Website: lowes
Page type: order-returns
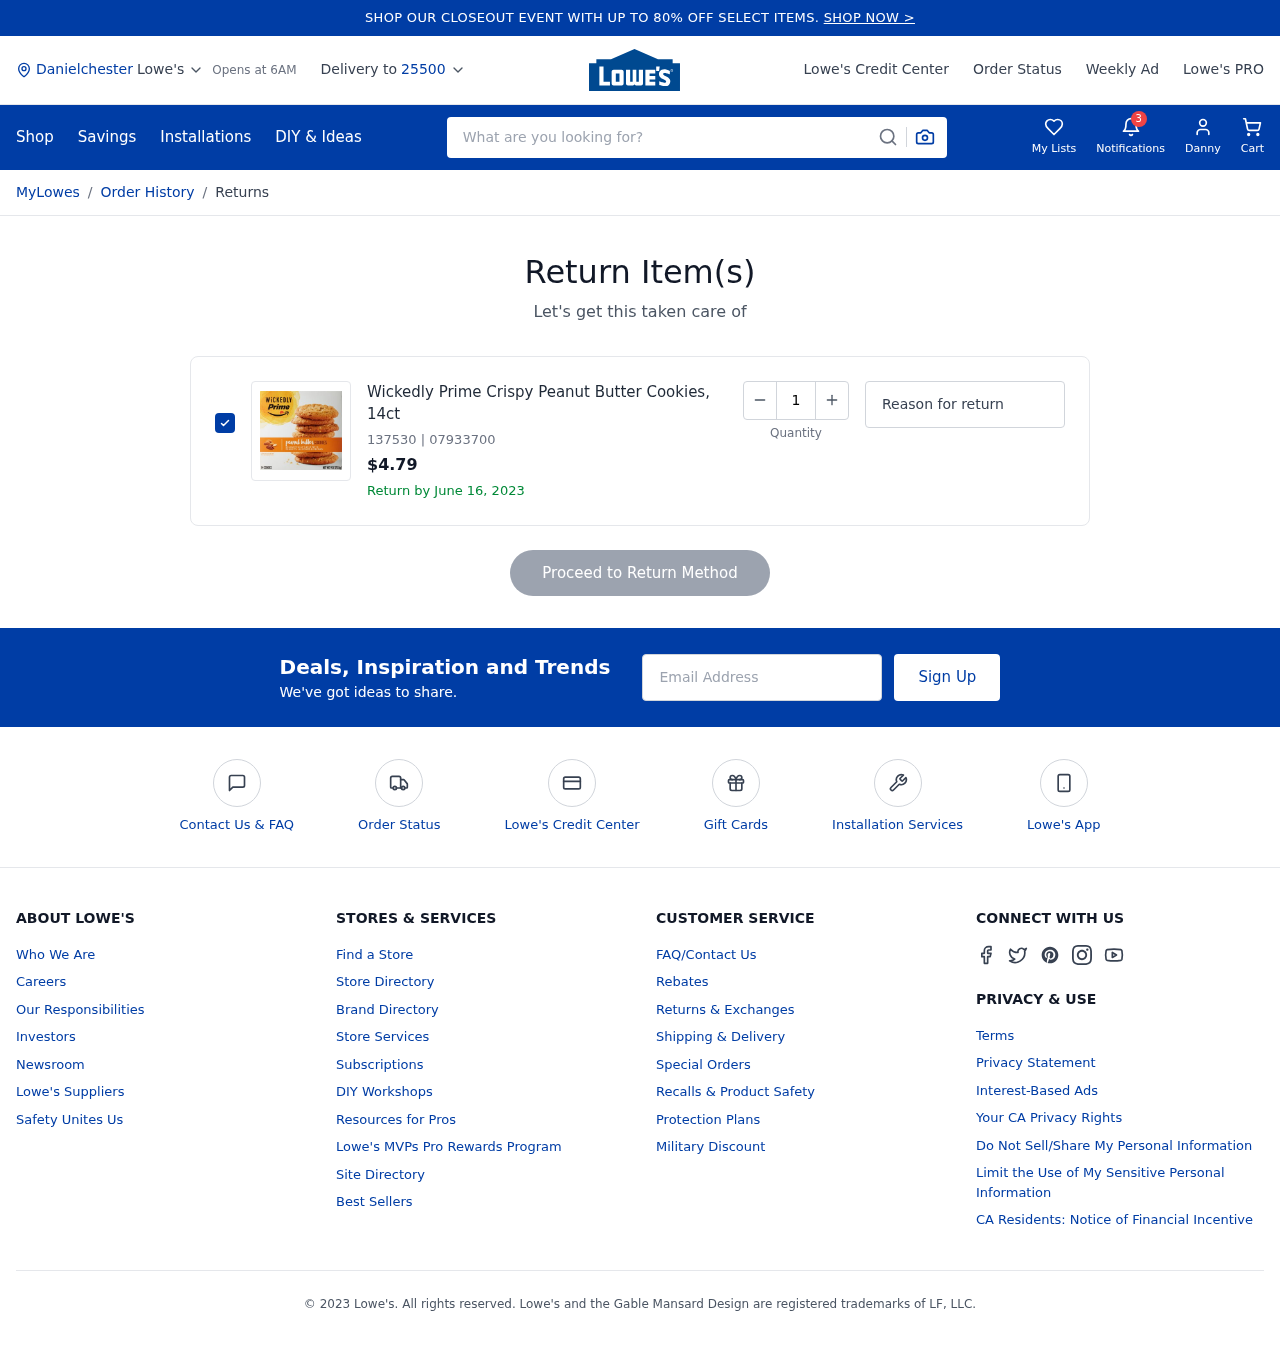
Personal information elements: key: PII_CITY
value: Danielchester
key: PII_FIRSTNAME
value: Danny
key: PII_POSTCODE
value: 25500
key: PII_EMAIL
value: dannynovak@hotmail.com
Product elements: key: PRODUCT1_NAME
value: Wickedly Prime Crispy Peanut Butter Cookies, 14ct
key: PRODUCT1_PRICE
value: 4.79
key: PRODUCT1_ITEM_NUMBER
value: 137530
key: PRODUCT1_MODEL_NUMBER
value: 07933700
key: PRODUCT1_QUANTITY
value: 1
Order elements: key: ORDER_RETURN_BY_DATE
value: June 16, 2023